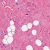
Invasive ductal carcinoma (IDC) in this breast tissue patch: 0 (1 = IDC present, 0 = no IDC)